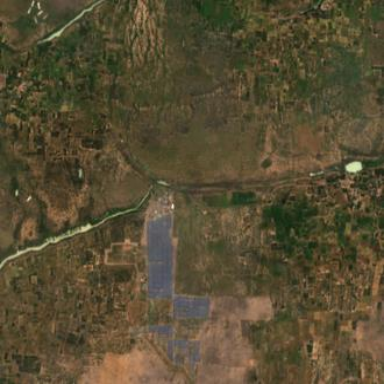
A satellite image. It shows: Industrial area with solar power plant. The plant uses photovoltaic panels to generate electricity.